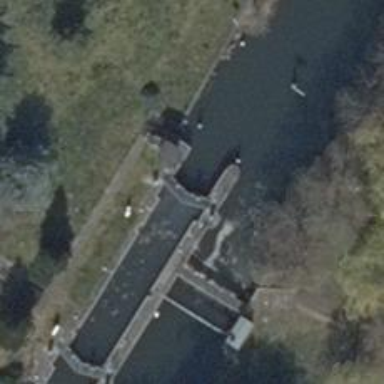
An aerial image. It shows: Lock gate on waterway.